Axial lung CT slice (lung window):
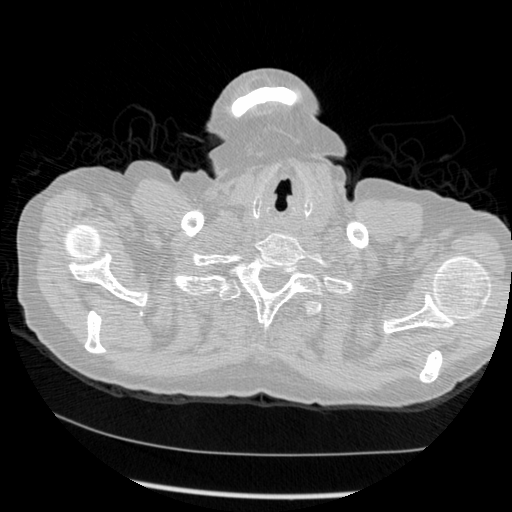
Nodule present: no